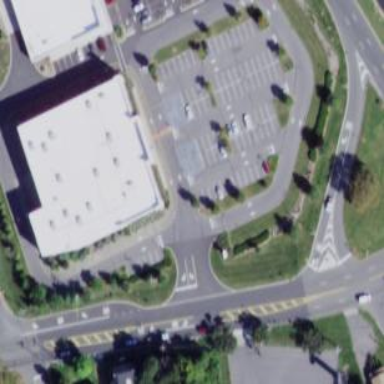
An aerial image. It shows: Retail building that houses furniture shop.